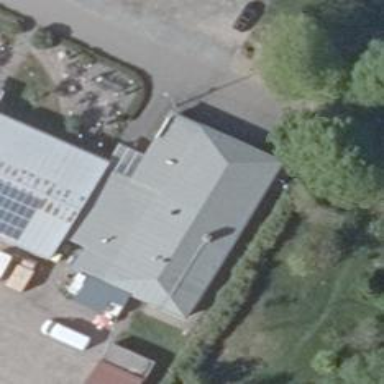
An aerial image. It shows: Restaurant.